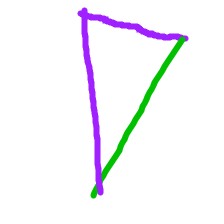
Shape: triangle